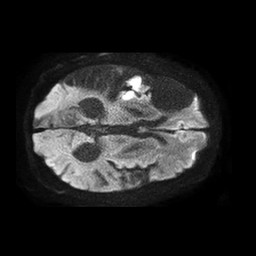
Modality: TRACE
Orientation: axial
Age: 64
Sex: male
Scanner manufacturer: philips
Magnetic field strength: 1.5 T
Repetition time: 4.6 s
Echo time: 0.08631 s